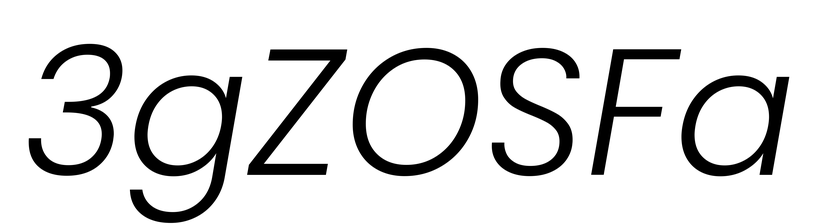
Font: Poppins-LightItalic